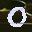
Label: 0